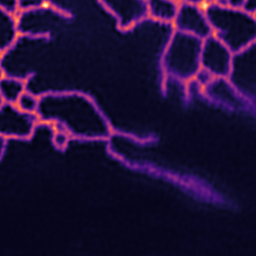
Label: Super-resolution ER image